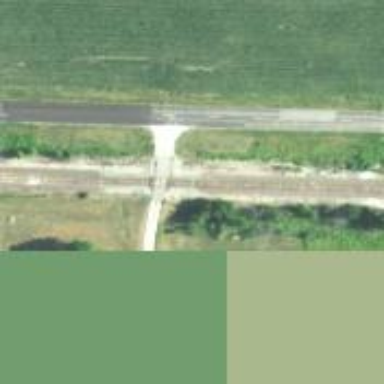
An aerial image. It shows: Railway level crossing.